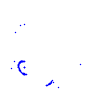
Particle: kaon